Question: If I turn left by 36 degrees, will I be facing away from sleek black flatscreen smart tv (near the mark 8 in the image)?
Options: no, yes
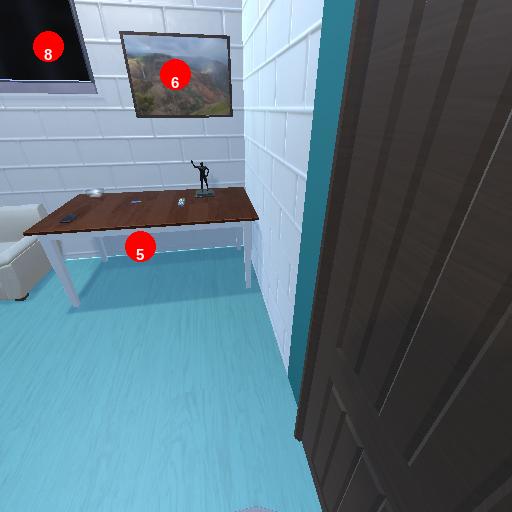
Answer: no